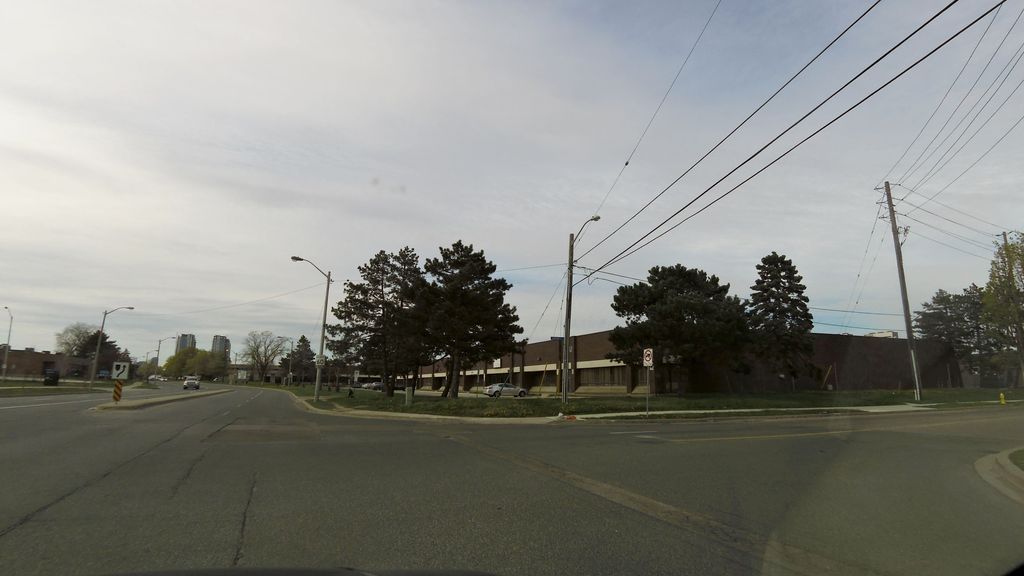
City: toronto